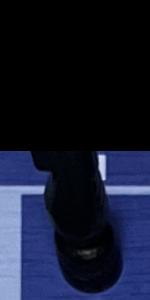
Label: Knight_Black